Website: crate-barrel
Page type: cart
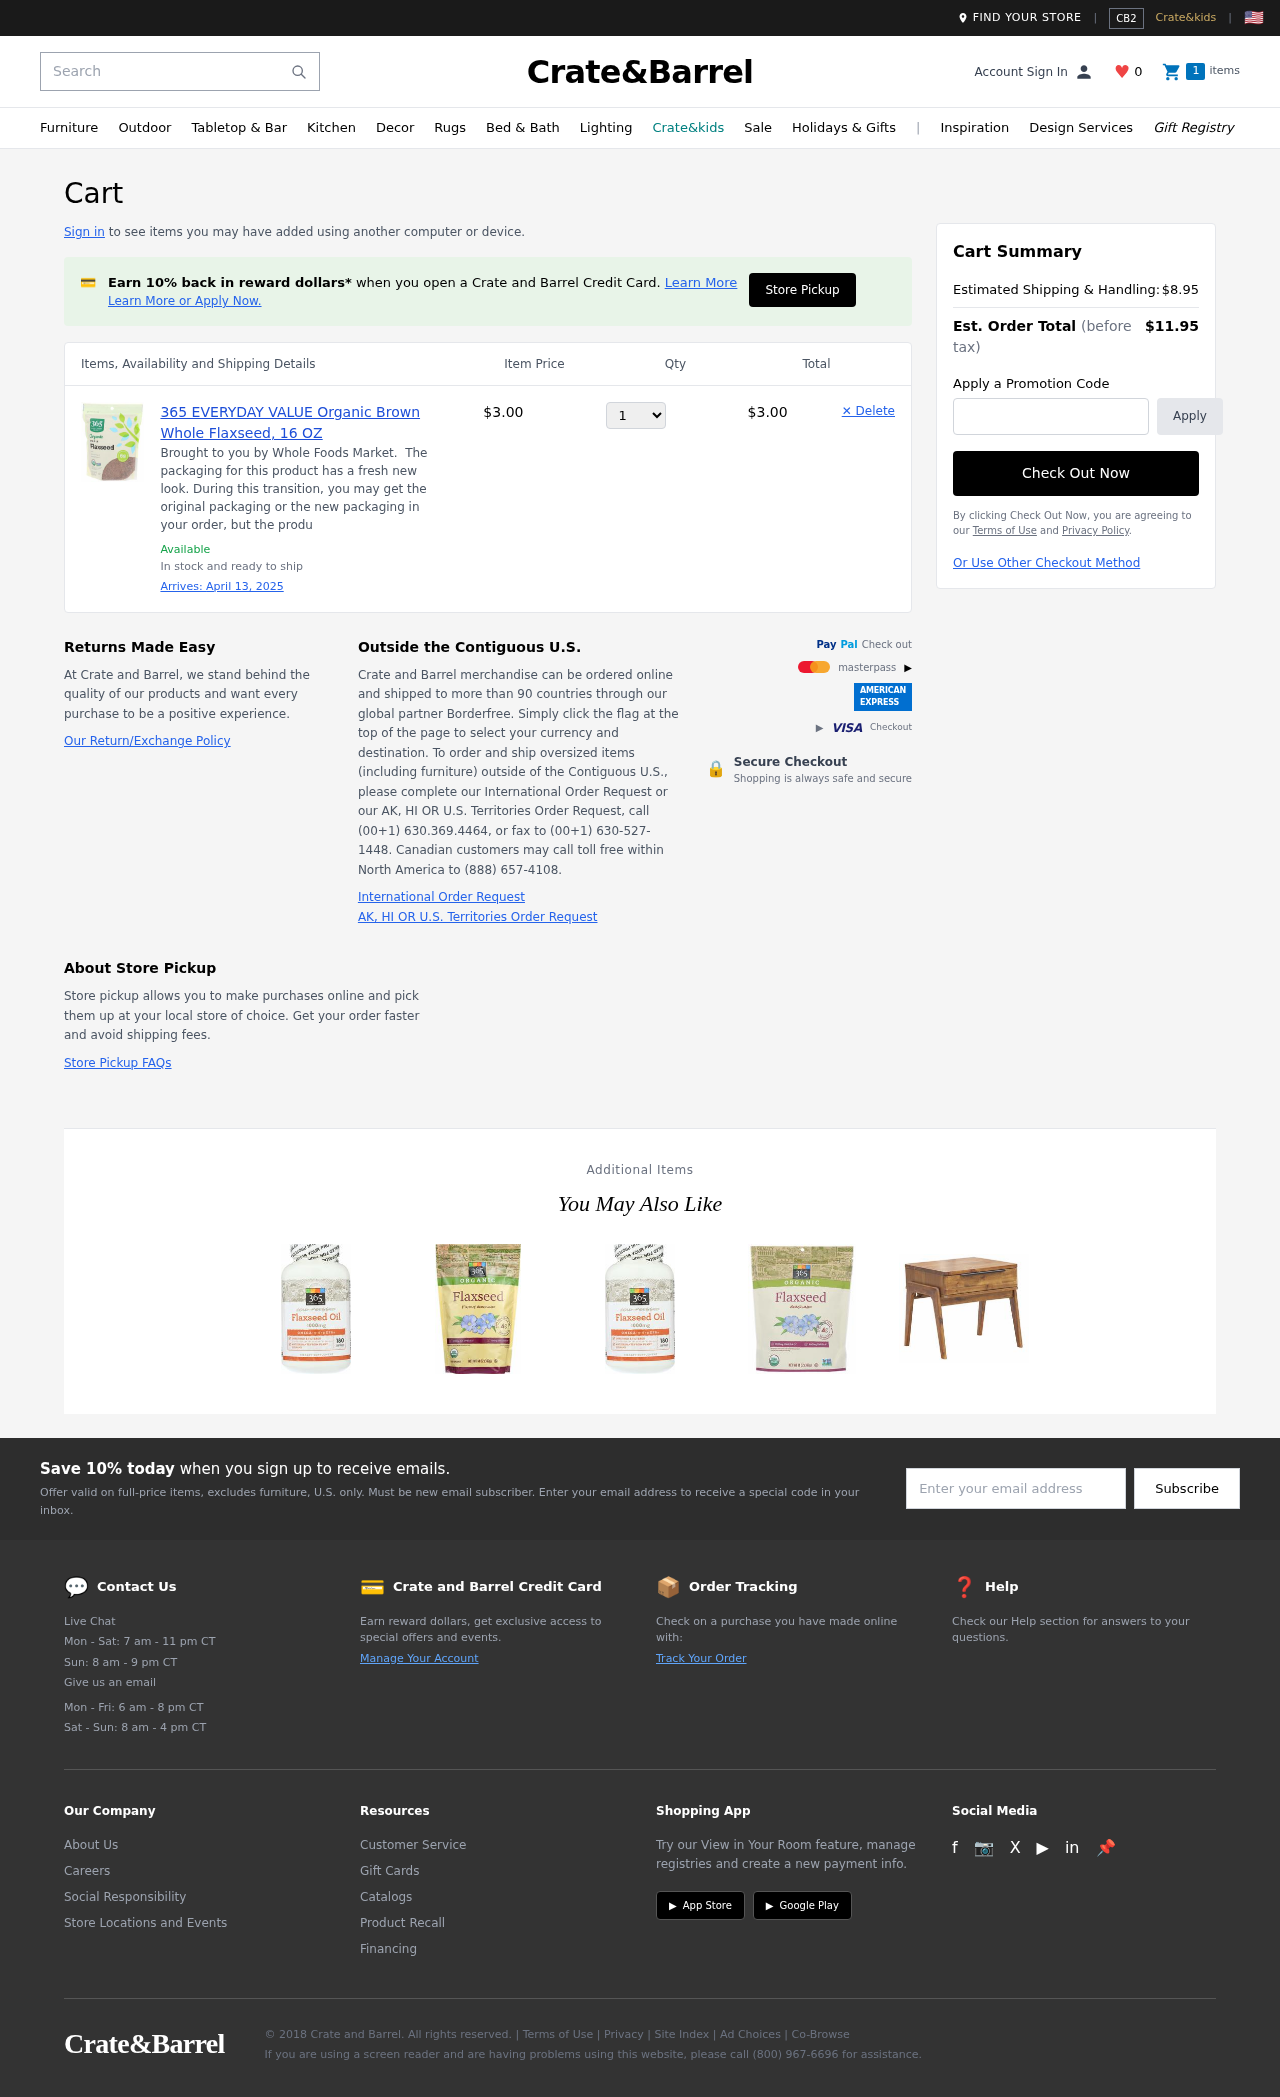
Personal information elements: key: PII_PROMO_CODE
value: SAVE70
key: PII_EMAIL
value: ahanson@gmail.com
Product elements: key: PRODUCT1_DESC
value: Brought to you by Whole Foods Market.  The packaging for this product has a fresh new look. During this transition, you may get the original packaging or the new packaging in your order, but the produ
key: PRODUCT1_NAME
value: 365 EVERYDAY VALUE Organic Brown Whole Flaxseed, 16 OZ
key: PRODUCT1_PRICE
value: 3
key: PRODUCT1_QUANTITY
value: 1
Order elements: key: ORDER_DELIVERY_DATE
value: April 13, 2025
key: ORDER_SUBTOTAL
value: $3.00
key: ORDER_SHIPPING_COST
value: $8.95
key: ORDER_TOTAL
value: $11.95